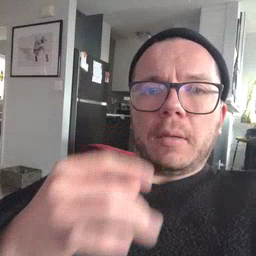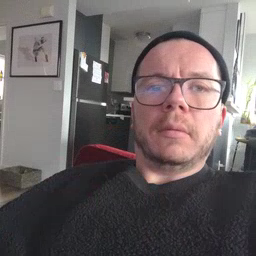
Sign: like